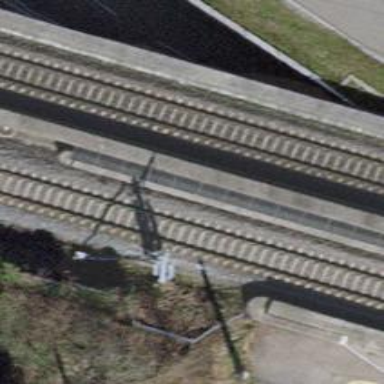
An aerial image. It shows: Railway bridge with electrified tracks and single rail.